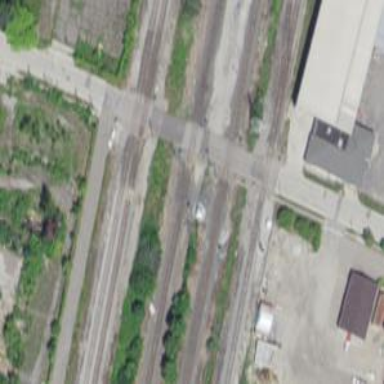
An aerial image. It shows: Level crossing with light signals and saltire markings.